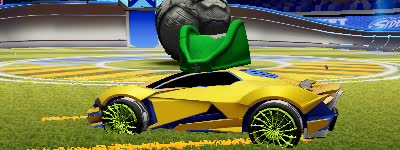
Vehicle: werewolf